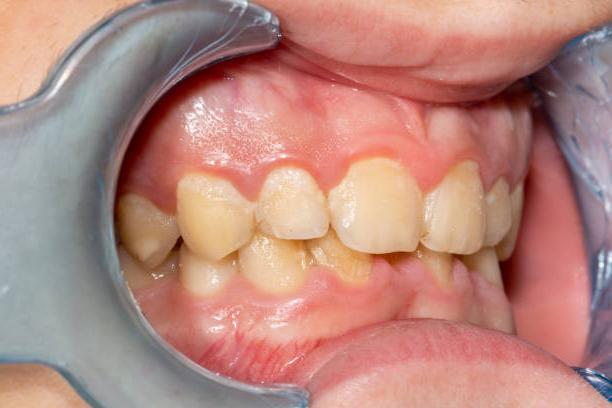
Condition: Calculus